Question:
How can I display such a string in a 'TextView'.
I tried a lot but cant find the solution.
I can't display the base value 'CHA2DS2-VASc'.
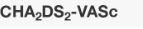
Answer: I would suggest you to create HTML string for this formula and display it inside the TextView by using:
'''
String formulaString = "<body>CHA<sub>2</sub>DS<sub>2</sub>-VAS<sub>c</sub></body>";
textView.setText(Html.fromHtml(formulaString));
'''